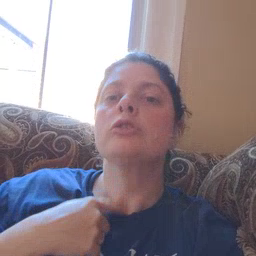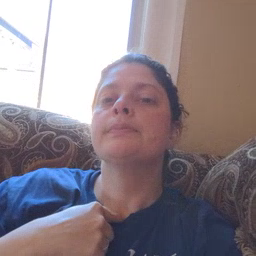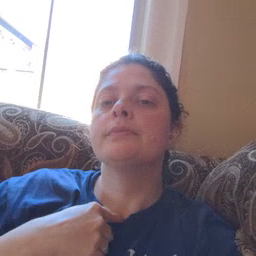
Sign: thirsty